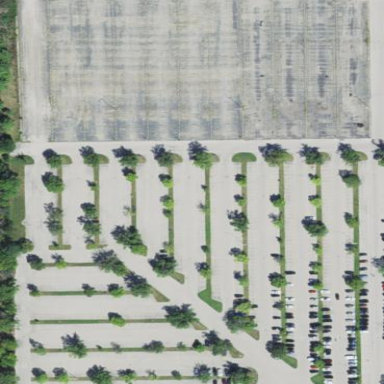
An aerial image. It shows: Parking area with surface.